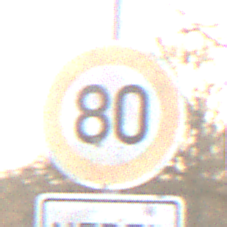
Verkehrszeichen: Geschwindigkeit80
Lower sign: HinweiseAufGefahrenDurchVerbaleAngabe10
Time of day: SunriseSunset
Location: Outdoor (Nature)
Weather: PartlyCloudy
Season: NotSpecified
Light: Natural